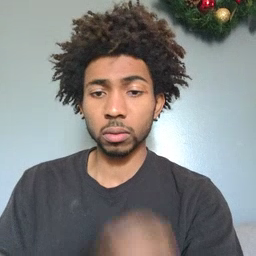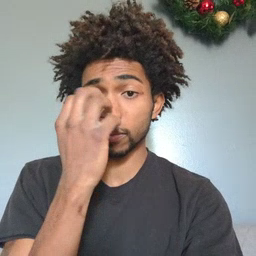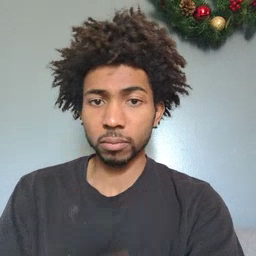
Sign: clown